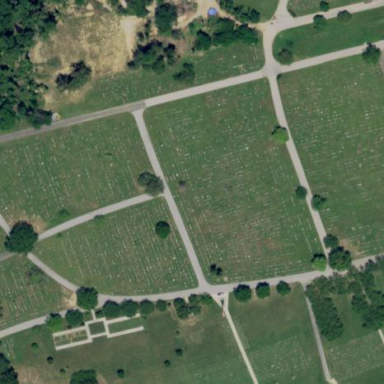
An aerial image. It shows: Sector in the cemetery.